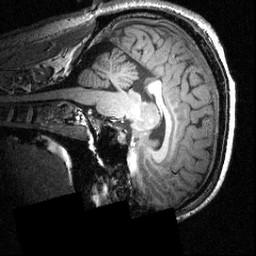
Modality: T1w
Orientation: sagittal
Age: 25
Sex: male
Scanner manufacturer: siemens
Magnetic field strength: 3.951 T
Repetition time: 1.5 s
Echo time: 0.00335 s